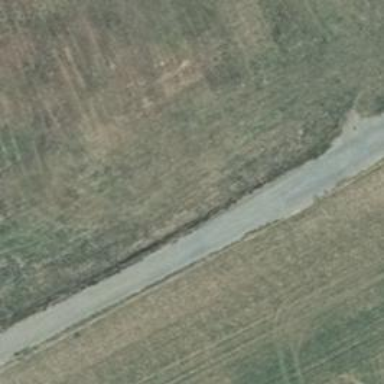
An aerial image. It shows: Track with compacted grade 2 surface.